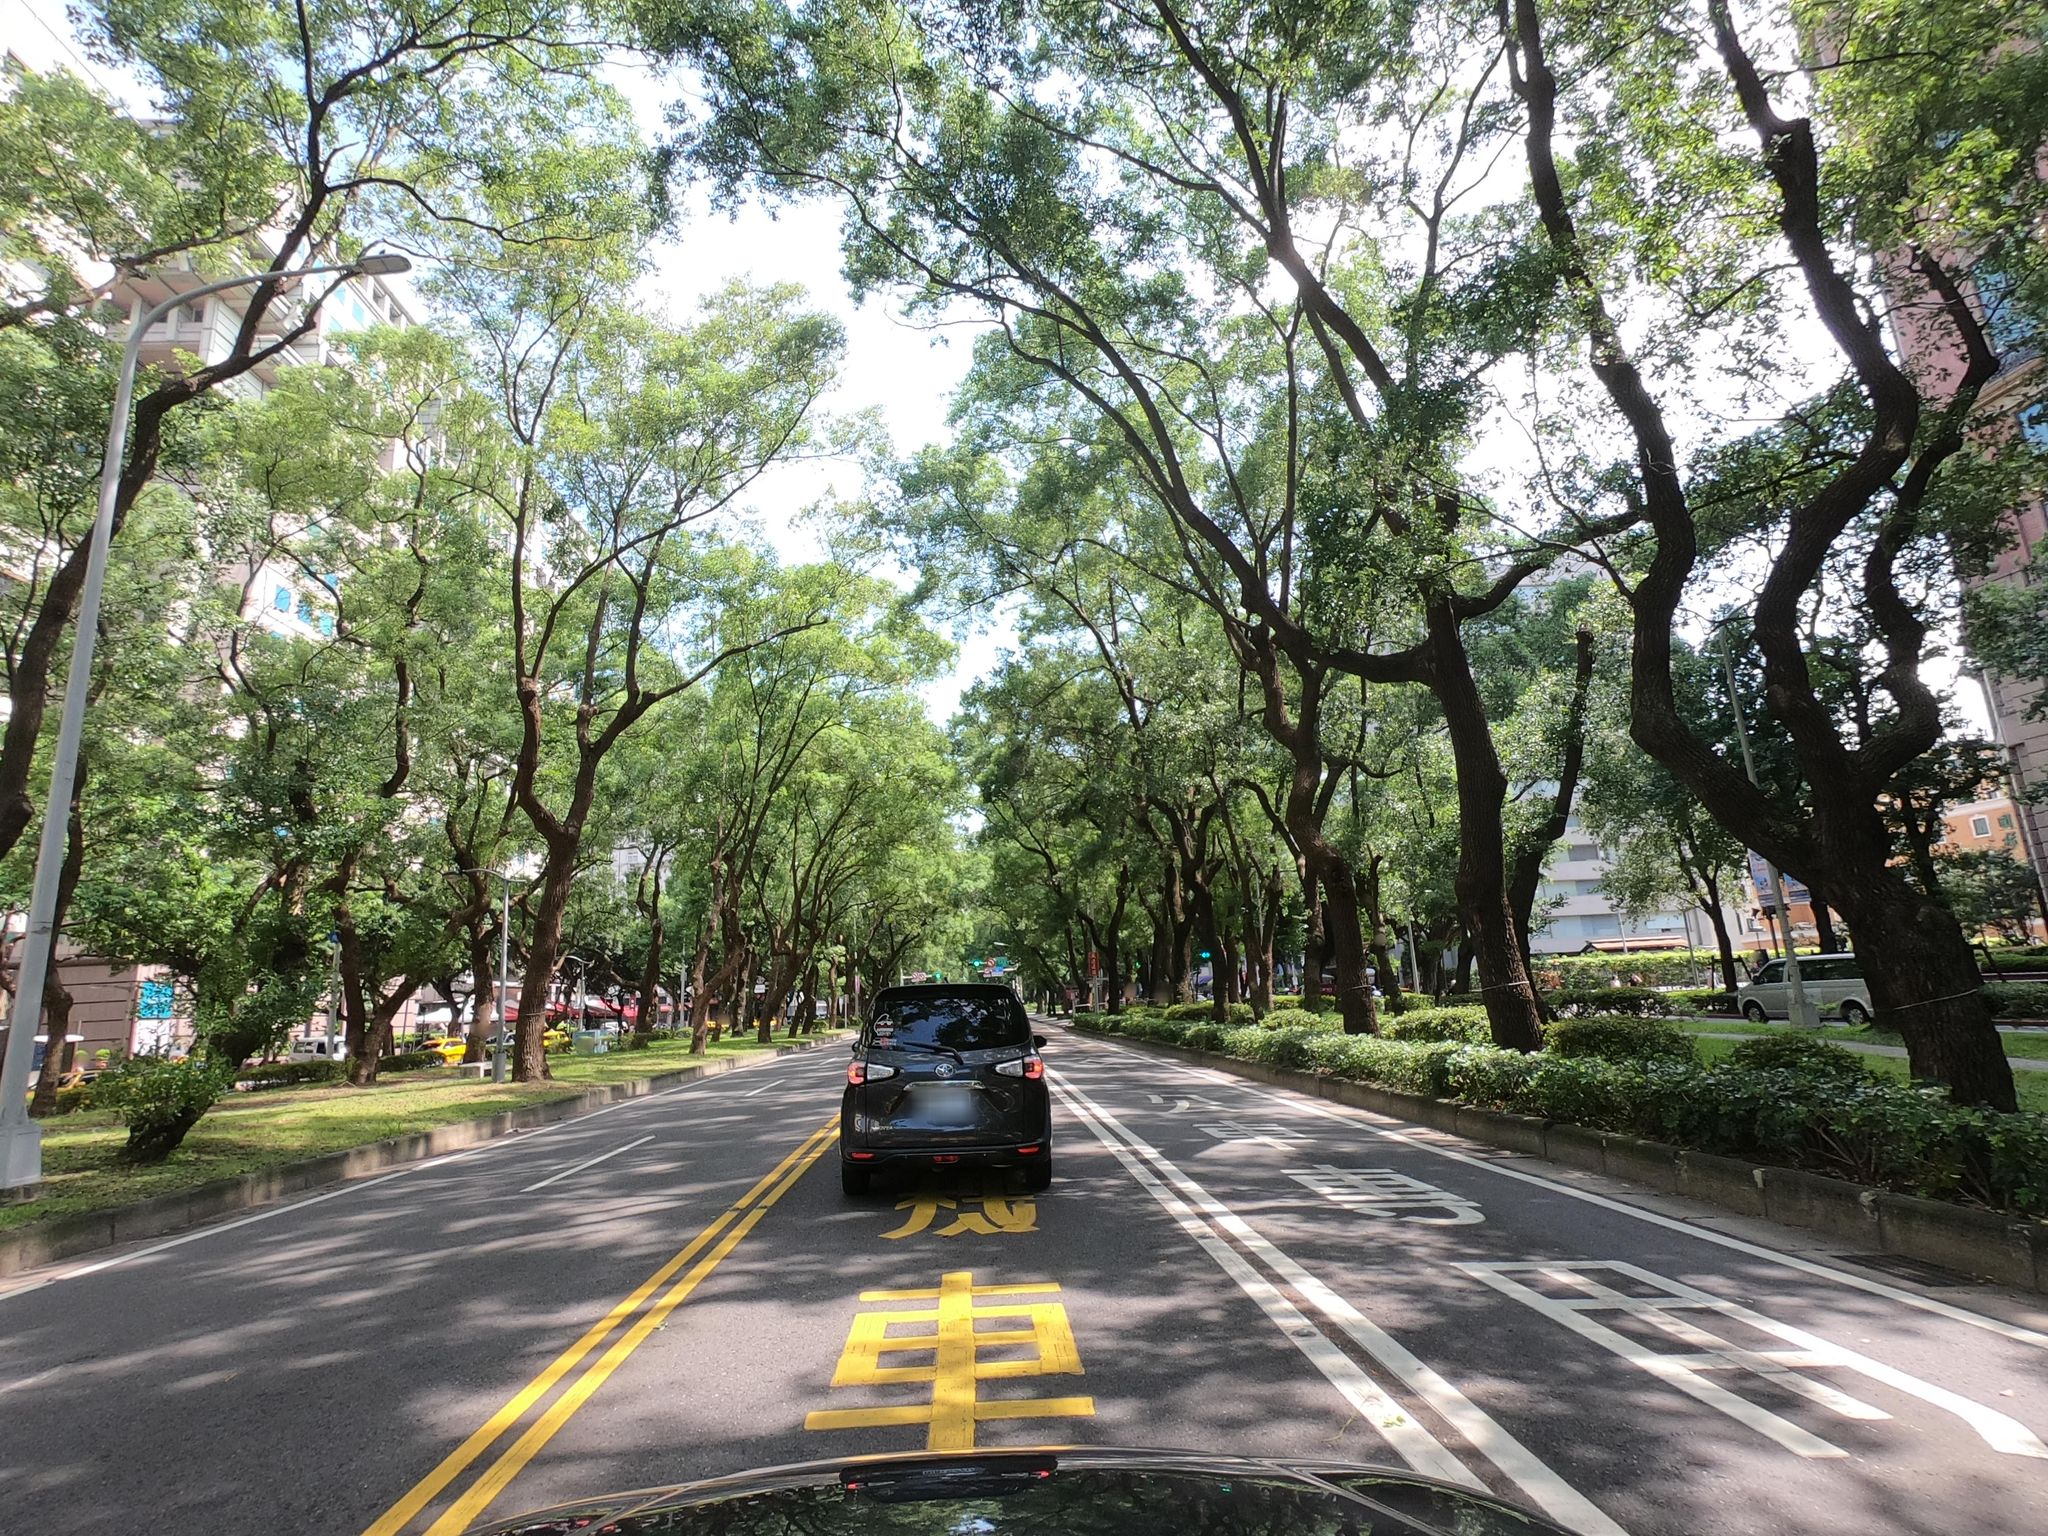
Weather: cloudy
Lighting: day
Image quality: good
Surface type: driving surface
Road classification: secondary
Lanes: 4
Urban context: urban centre
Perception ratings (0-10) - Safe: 6.74, Lively: 8.93, Beautiful: 9.79, Boring: 3.27, Depressing: 2.79, Wealthy: 6.22